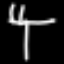
Label: fork